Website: home-depot
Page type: review-order
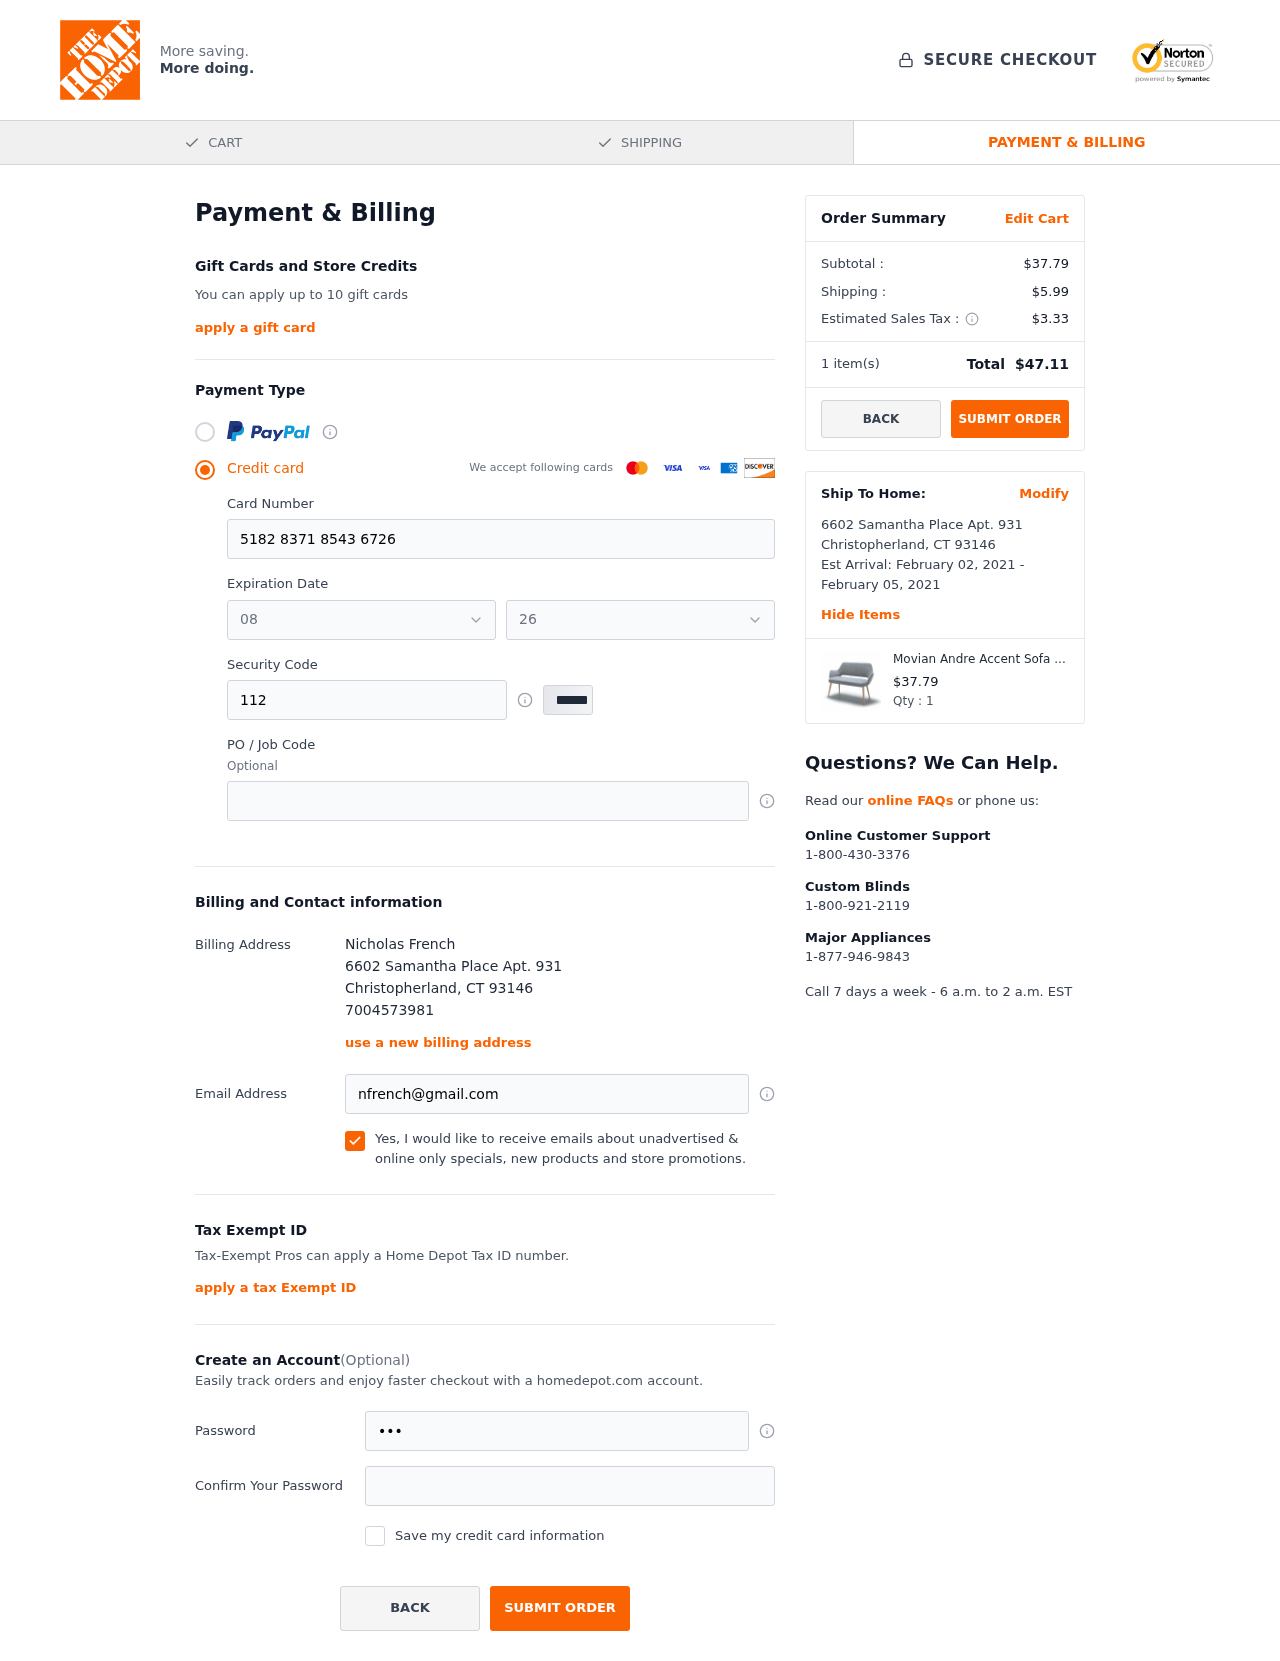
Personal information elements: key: PII_CARD_EXPIRY_MONTH
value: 08
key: PII_CARD_EXPIRY_YEAR
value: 26
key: PII_CITY
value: Christopherland
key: PII_FULLNAME
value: Nicholas French
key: PII_PHONE
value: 7004573981
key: PII_POSTCODE
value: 93146
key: PII_STATE_ABBR
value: CT
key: PII_STREET
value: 6602 Samantha Place Apt. 931
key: PII_CARD_NUMBER
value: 5182 8371 8543 6726
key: PII_CARD_CVV
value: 112
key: PII_EMAIL
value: nfrench@gmail.com
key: PII_POSTCODE_FULL
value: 93146
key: PII_POSTCODE_NUMERIC
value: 93146
Product elements: key: PRODUCT1_NAME
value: Movian Andre Accent Sofa - Light Grey
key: PRODUCT1_PRICE
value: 37.79
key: PRODUCT1_QUANTITY
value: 1
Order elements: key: ORDER_SUBTOTAL
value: $37.79
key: ORDER_SHIPPING_COST
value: $5.99
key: ORDER_TAX
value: $3.33
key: ORDER_NUM_ITEMS
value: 1
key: ORDER_TOTAL
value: $47.11
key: ORDER_SHIPPING_DATE
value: February 02, 2021
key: ORDER_DELIVERY_DATE
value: February 05, 2021